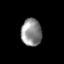
Tissue: lung
Cell type: Epithelial cells
Senescence score: 0.1943
Nuclear area (px): 549
Mean DAPI intensity: 141.173